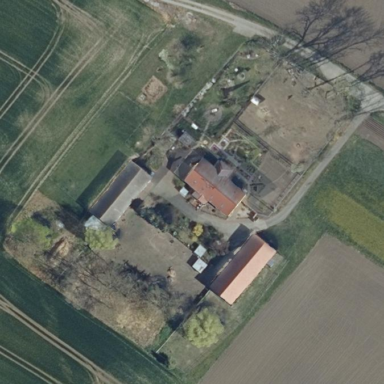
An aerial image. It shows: Farmyard area.